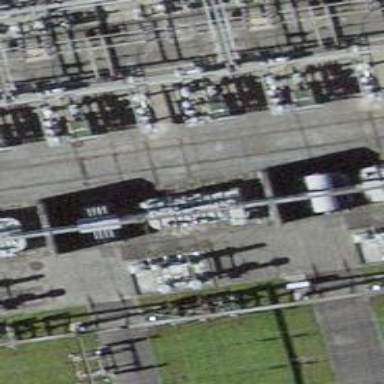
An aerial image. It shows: Transformer is shown.